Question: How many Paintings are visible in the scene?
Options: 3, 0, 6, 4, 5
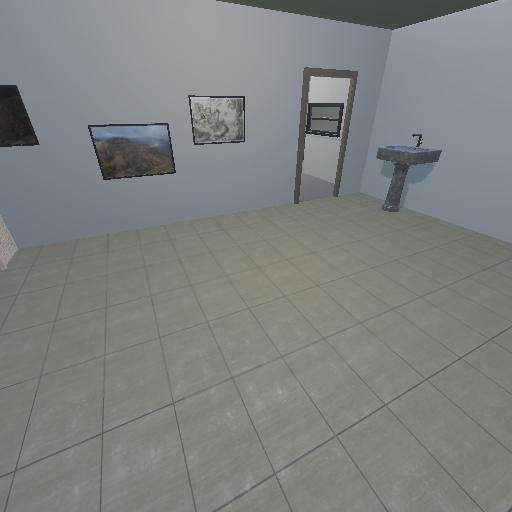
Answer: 3